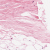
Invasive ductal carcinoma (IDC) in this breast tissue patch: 0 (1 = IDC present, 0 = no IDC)